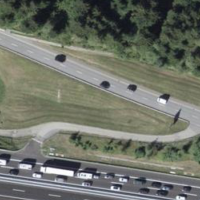
EUNIS habitat code: 57
Species observed at this site:
Tettigonia cantans
Tachymarptis melba